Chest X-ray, PA view. Patient: 52 years old, sex M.
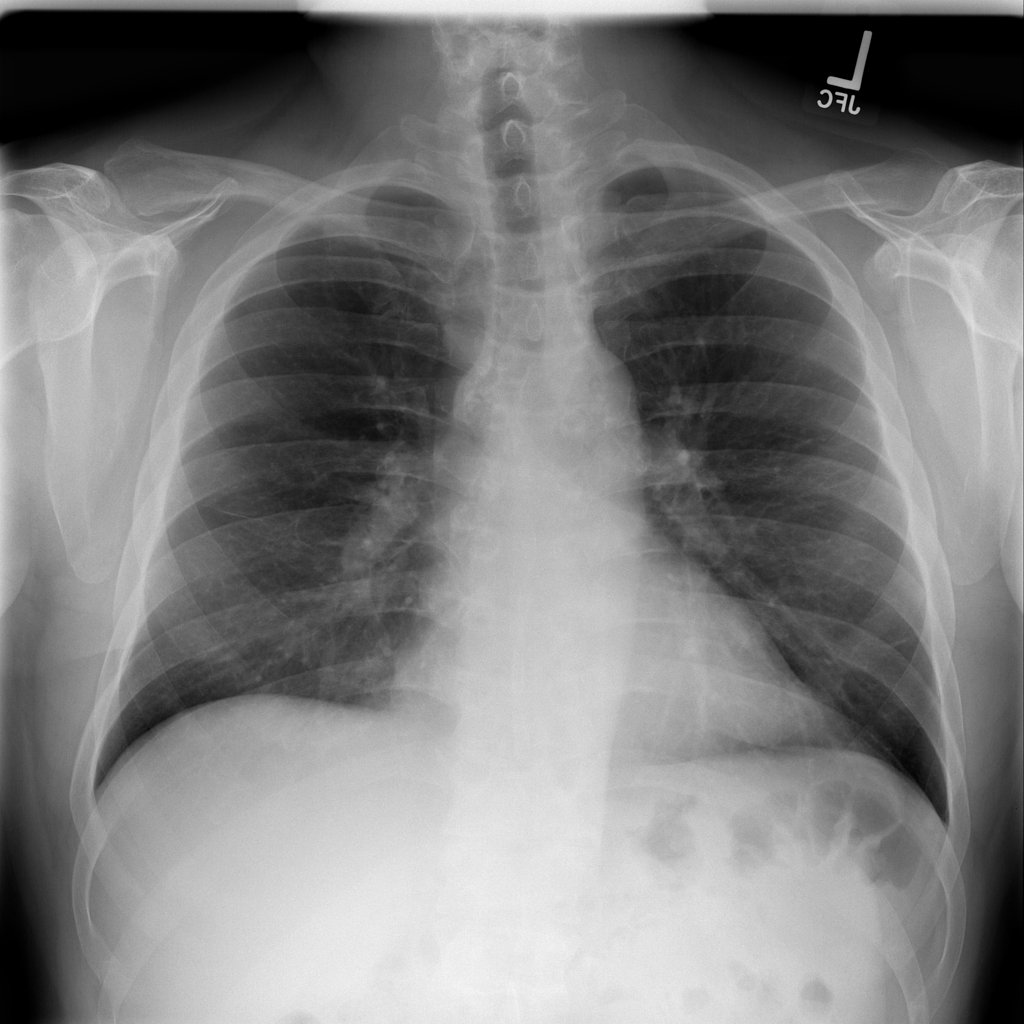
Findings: No Finding